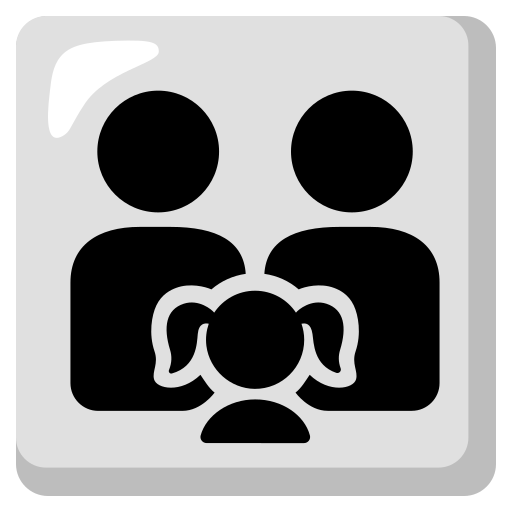
Emoji: 👨‍👨‍👧